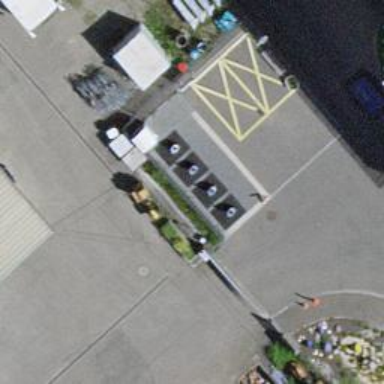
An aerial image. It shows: Recycling container at amenity designated for recycling.